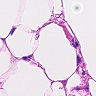
Metastatic tissue present: no